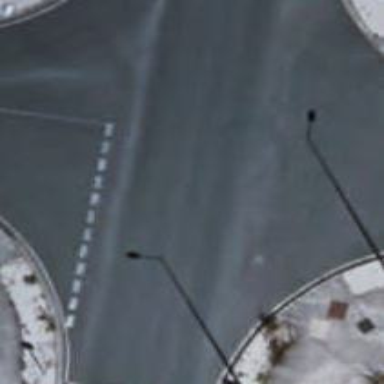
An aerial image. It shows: Residential road with asphalt surface. There are sidewalks on both sides of the road.